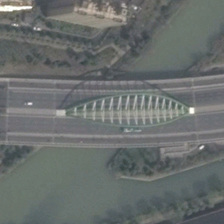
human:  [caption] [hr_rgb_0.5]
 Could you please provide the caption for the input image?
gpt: the wide bridge spans the joint of two rivers .

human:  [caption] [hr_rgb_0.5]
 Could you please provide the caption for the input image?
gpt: the bridge with cable stayed cross the river .

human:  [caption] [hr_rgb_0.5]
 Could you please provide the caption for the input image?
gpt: there is a suspension bridge over a tributary of a river .

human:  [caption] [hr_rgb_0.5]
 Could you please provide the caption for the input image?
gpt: there is a clipper built beam on the deck of the bridege .

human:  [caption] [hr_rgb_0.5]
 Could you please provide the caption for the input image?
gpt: many green trees and several buildings are in two sides of a river with branches and a bridge over it .